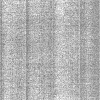
Atmospheric dust classification: dusty